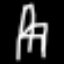
Label: chair